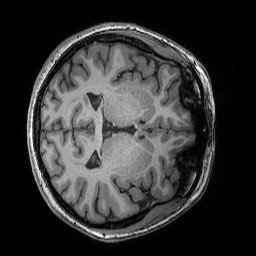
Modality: T1w
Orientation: axial
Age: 27
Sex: female
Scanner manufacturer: siemens
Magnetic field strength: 3 T
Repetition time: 2.25 s
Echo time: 0.00418 s